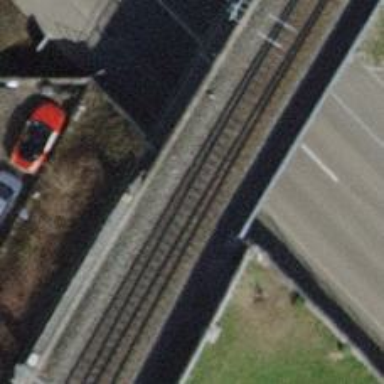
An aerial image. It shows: Railway switch.